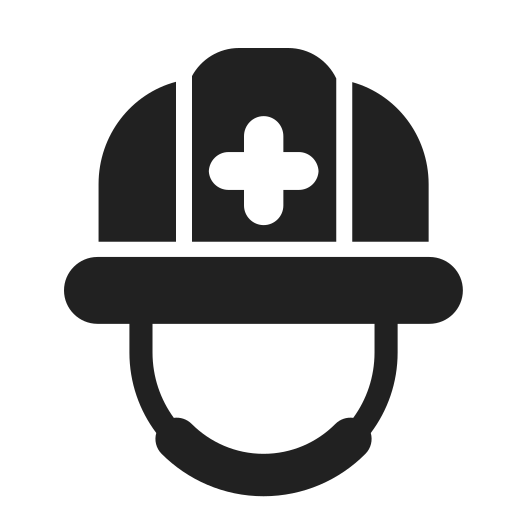
rescue workers helmet high contrast